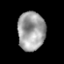
Tissue: prostate
Cell type: T cells
Senescence score: 0.331
Nuclear area (px): 1036
Mean DAPI intensity: 160.179